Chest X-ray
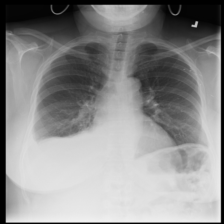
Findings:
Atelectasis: negative
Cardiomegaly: negative
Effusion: negative
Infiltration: negative
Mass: negative
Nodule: negative
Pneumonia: negative
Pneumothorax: negative
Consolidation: negative
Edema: negative
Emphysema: negative
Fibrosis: negative
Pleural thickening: negative
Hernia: negative